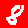
Digit: 8